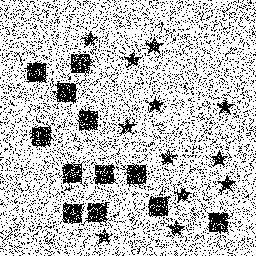
Squares: 12
Triangles: 0
Stars: 12
Total shapes: 24